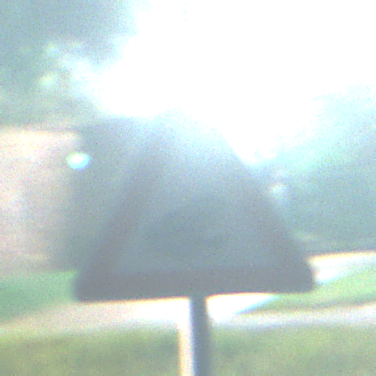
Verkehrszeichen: AmphibienwanderungLinks
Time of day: Night
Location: Outdoor (Suburban)
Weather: PartlyCloudy
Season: NotSpecified
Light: Artificial